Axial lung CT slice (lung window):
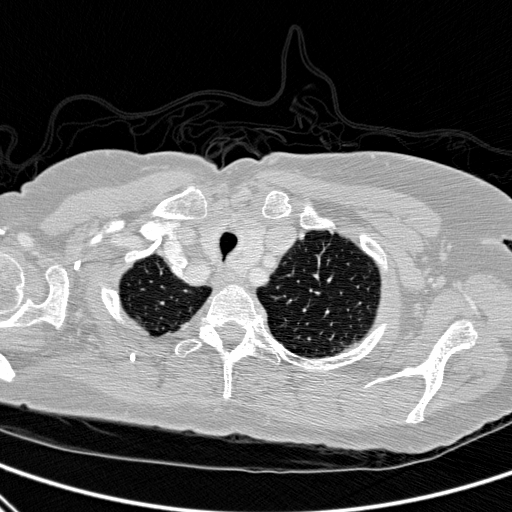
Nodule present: no